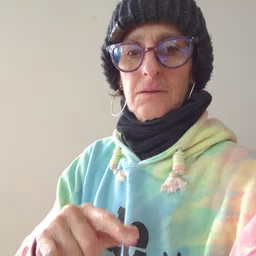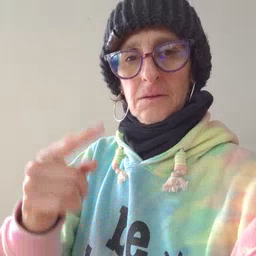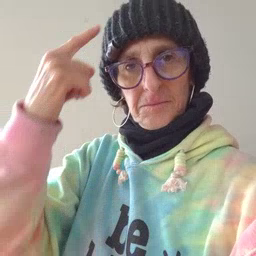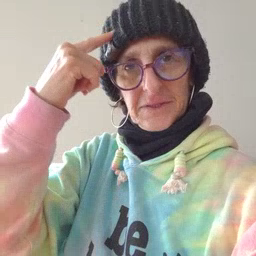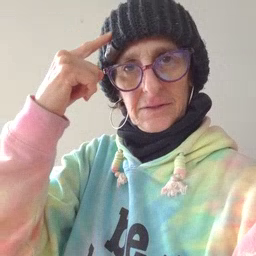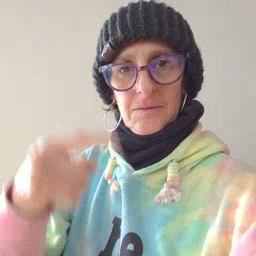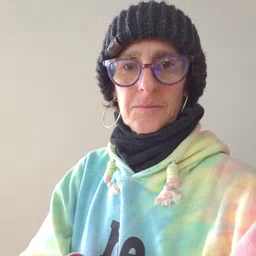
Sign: penny